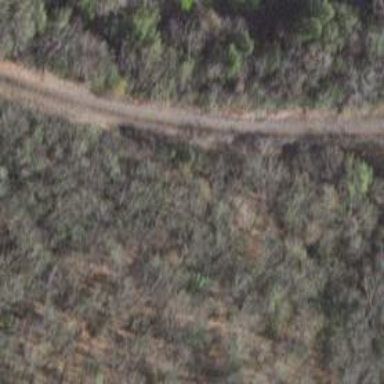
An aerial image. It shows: Railway track.